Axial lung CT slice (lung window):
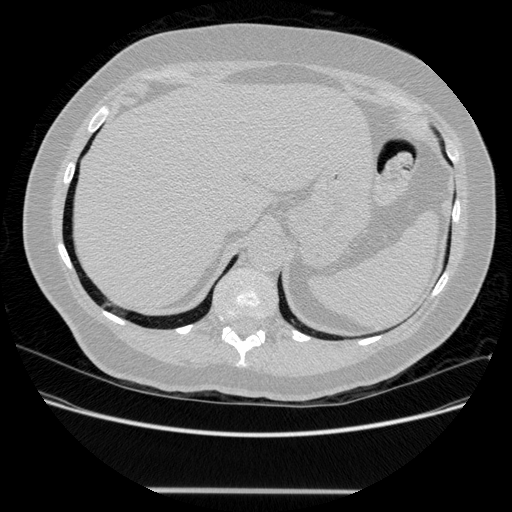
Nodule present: no